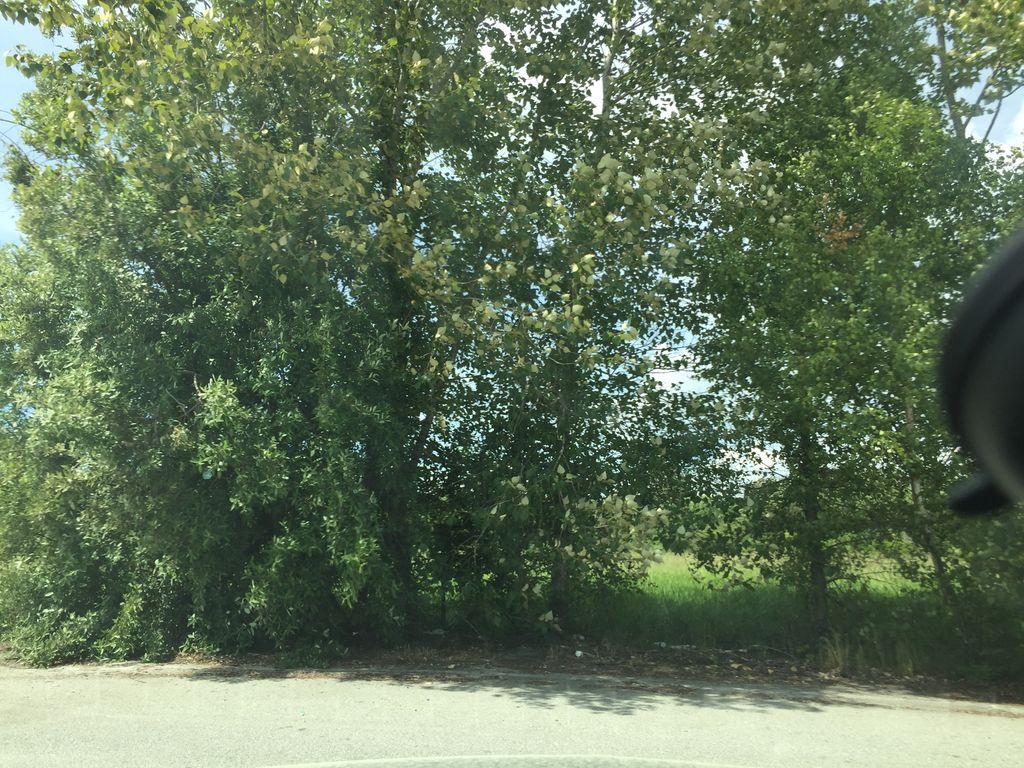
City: vancouver